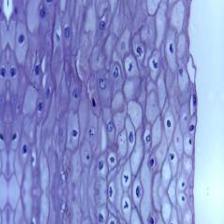
Diagnosis: Normal